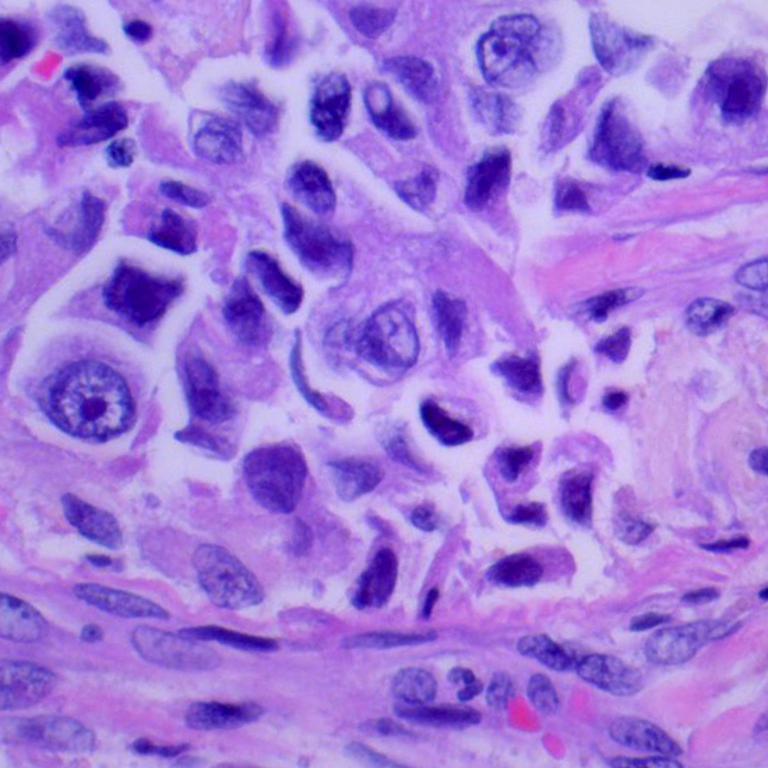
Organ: lung
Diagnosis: adenocarcinomas